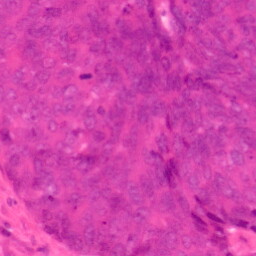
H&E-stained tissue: Colon